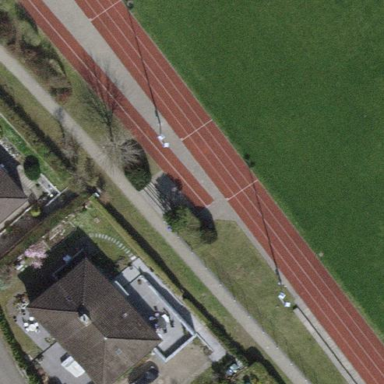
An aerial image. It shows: Track located within leisure land area.